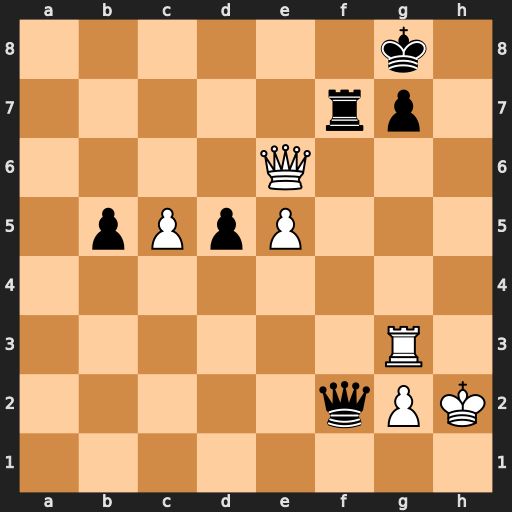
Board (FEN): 6k1/5rp1/4Q3/1pPpP3/8/6R1/5qPK/8
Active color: w
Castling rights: -
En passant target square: -
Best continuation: c6 Qf5 Qxf5 Rxf5 e6